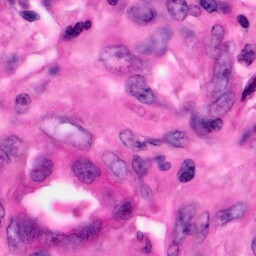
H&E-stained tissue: Pancreatic